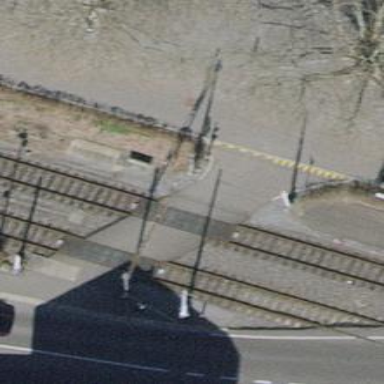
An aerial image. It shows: Railway crossing with lights and full barrier.